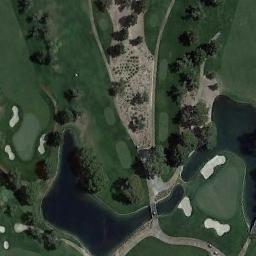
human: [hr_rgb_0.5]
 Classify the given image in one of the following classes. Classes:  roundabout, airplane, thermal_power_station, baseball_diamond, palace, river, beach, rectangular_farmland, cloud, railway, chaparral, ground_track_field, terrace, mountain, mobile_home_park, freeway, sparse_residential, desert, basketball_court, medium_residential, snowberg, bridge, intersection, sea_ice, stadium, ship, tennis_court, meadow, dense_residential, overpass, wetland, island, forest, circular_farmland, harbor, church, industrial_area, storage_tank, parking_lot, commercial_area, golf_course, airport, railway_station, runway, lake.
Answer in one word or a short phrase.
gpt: golf_course